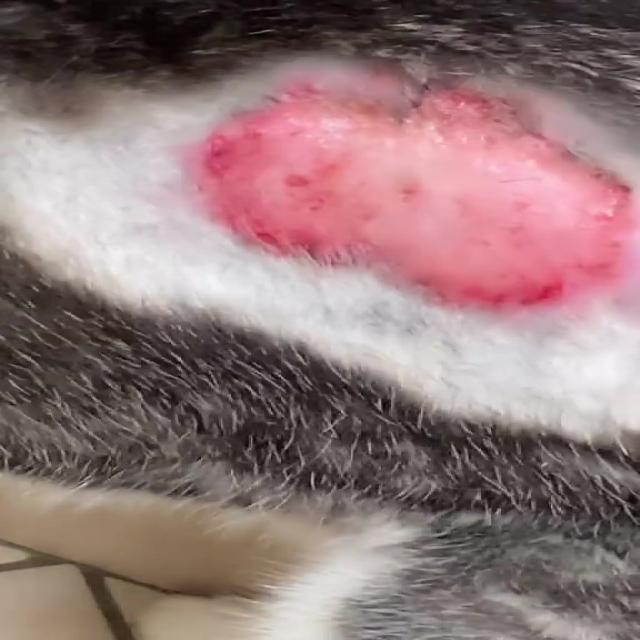
Canine dermatitis — inflammation of the skin presenting with erythema, pruritus, papules, and excoriation. May be allergic, contact, or atopic in origin.